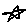
Label: star